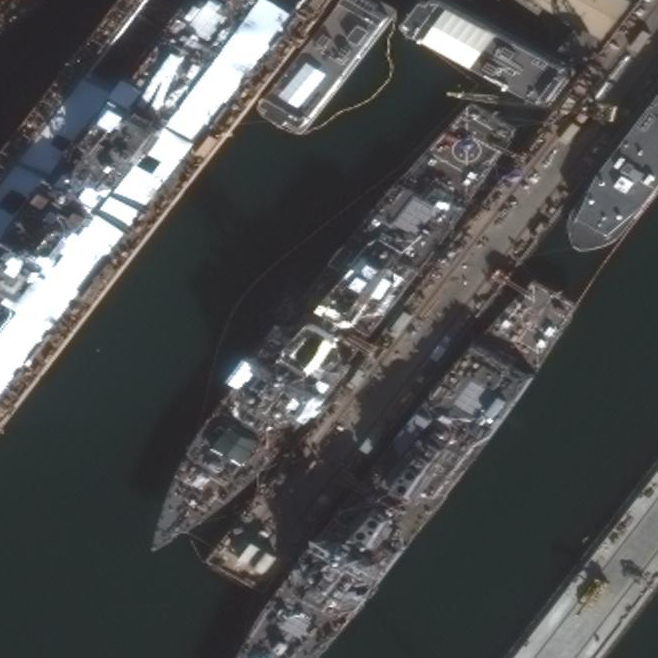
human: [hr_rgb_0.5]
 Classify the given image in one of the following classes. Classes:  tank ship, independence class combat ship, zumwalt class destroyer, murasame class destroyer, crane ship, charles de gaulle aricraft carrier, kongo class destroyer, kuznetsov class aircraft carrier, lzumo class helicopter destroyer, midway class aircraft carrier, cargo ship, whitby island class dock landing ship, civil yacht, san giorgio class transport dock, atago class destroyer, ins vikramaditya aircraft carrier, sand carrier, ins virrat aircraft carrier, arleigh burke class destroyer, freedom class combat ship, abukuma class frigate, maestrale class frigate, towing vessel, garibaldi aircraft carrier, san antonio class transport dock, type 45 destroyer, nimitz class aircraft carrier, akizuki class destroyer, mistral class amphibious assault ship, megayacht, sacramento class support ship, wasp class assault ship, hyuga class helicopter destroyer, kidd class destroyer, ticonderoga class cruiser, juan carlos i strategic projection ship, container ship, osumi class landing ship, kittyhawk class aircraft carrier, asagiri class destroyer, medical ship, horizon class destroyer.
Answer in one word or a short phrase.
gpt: Arleigh Burke class destroyer